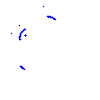
Particle: proton